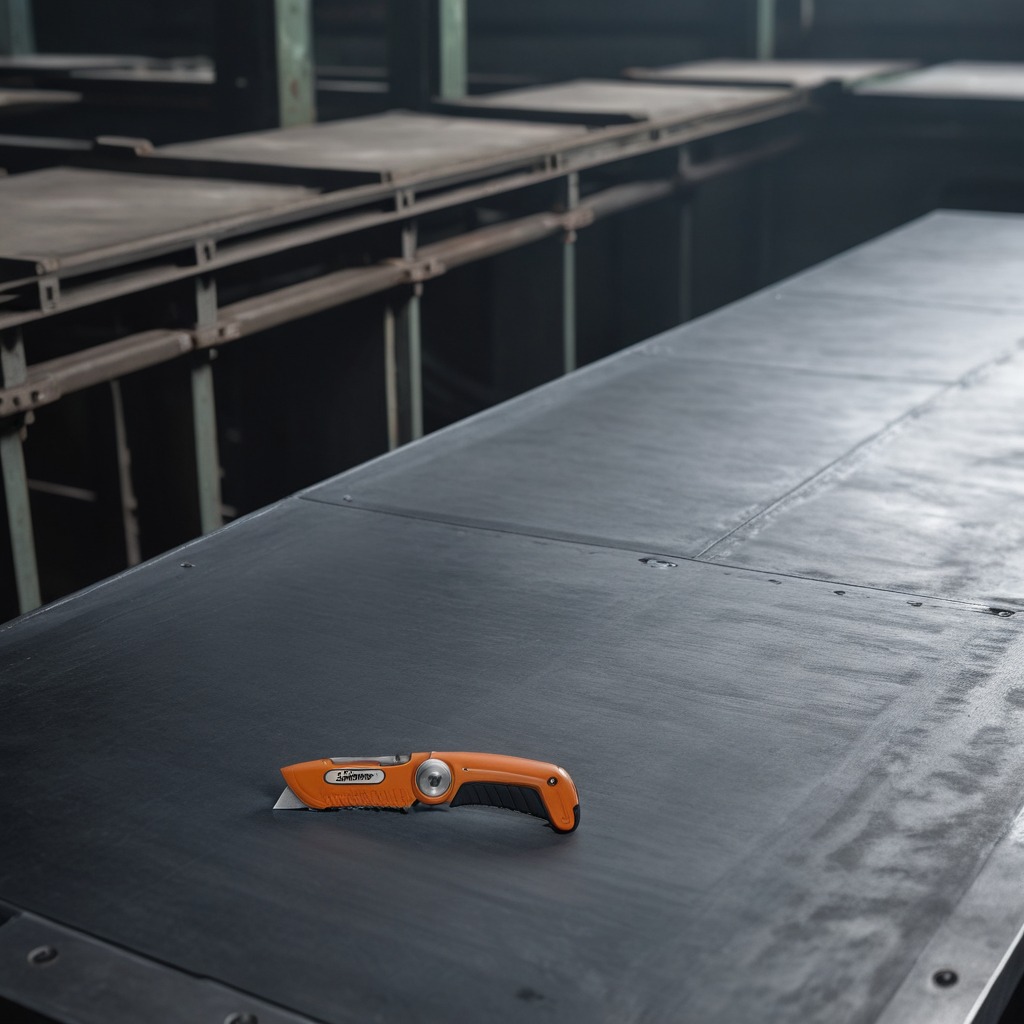
A utility knife is lying on the cold steel table in a mining workshop.